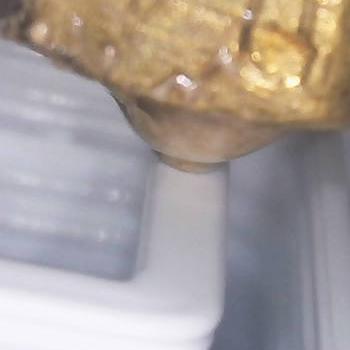
Flow rate: 200%